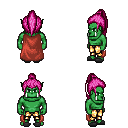
a pixel art fantasy rpg character, male body template, orc, green skin, maroon cape, gold greaves, pink long topknot hairstyle, gray slippers, four views (front, back, left, right), 2x2 character sprite sheet, small pixel art, hard edges, no anti-aliasing